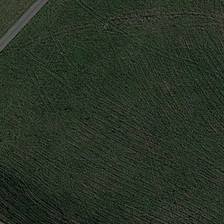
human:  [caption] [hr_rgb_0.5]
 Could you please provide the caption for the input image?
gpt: two small roads is in a piece of green meadow .

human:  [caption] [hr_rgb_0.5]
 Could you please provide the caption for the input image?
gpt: two small roads is in a piece of green meadow .

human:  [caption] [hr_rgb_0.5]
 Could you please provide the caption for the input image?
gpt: two small roads is in a piece of green meadow .

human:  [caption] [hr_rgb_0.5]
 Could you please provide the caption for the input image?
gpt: two small roads is in a piece of green meadow .

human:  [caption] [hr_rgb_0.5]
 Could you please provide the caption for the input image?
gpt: two small roads is in a piece of green meadow .